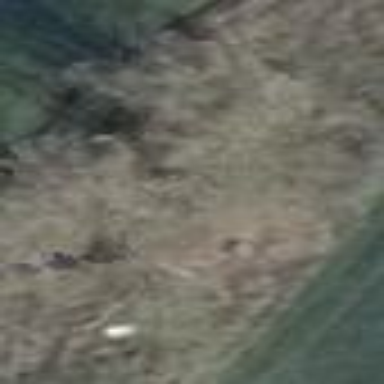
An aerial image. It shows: Patch of scrub vegetation.